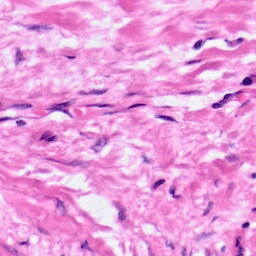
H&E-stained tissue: Pancreatic